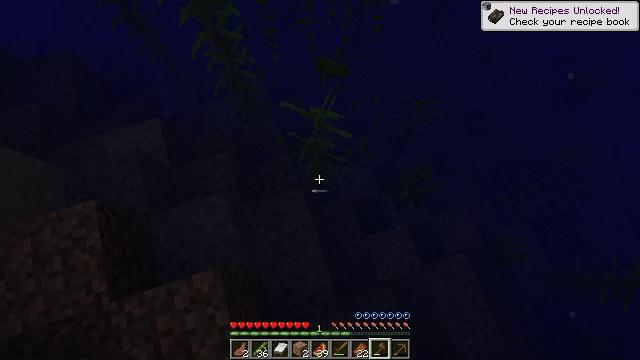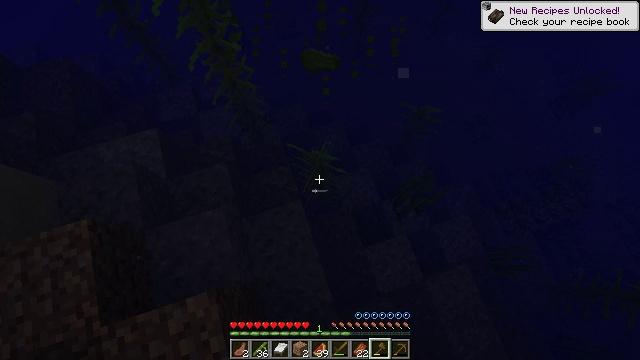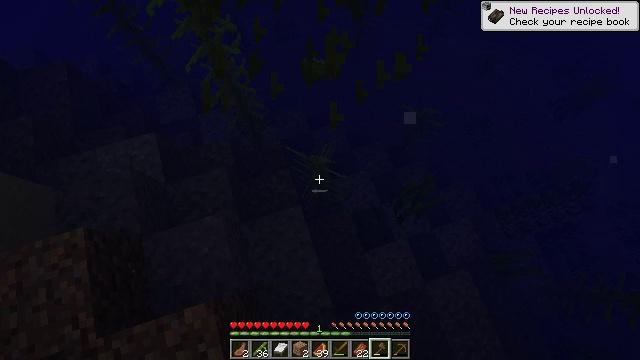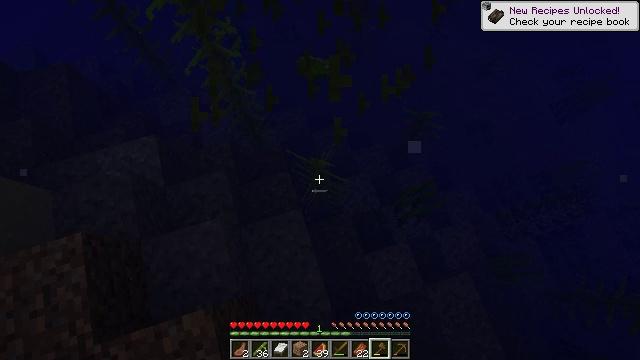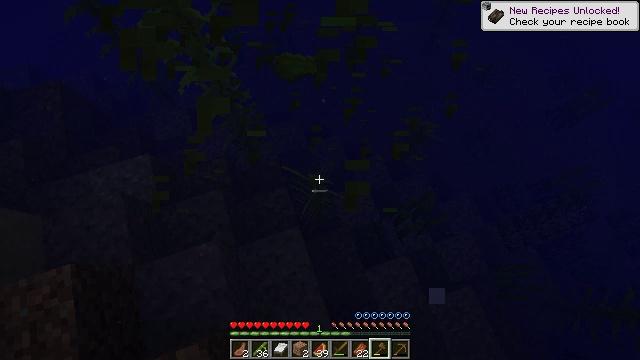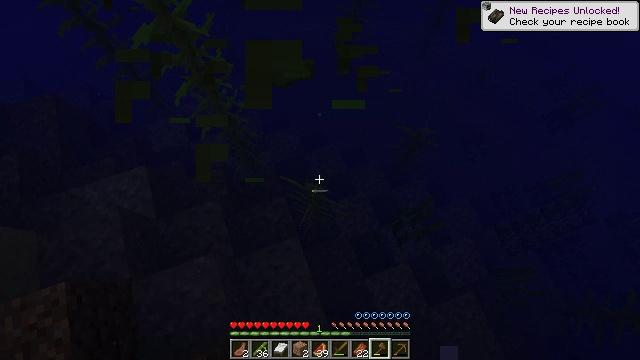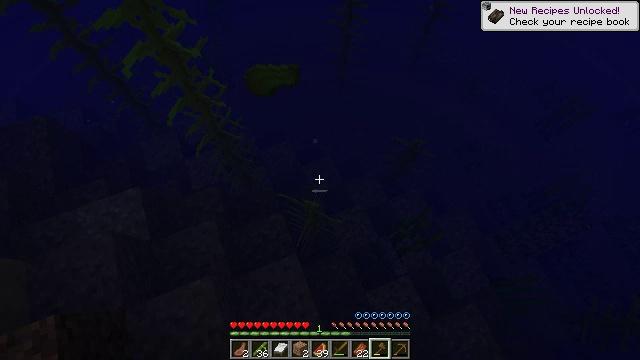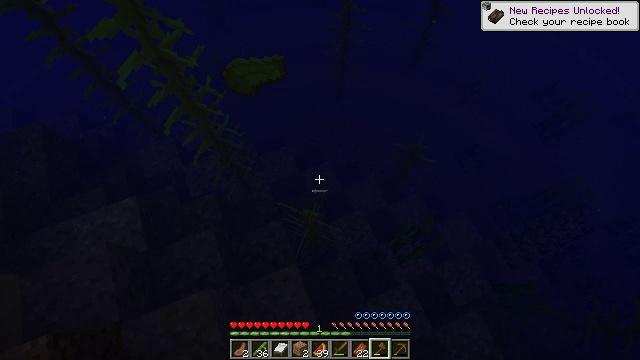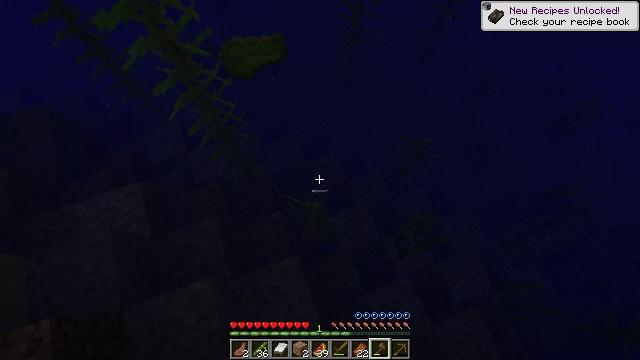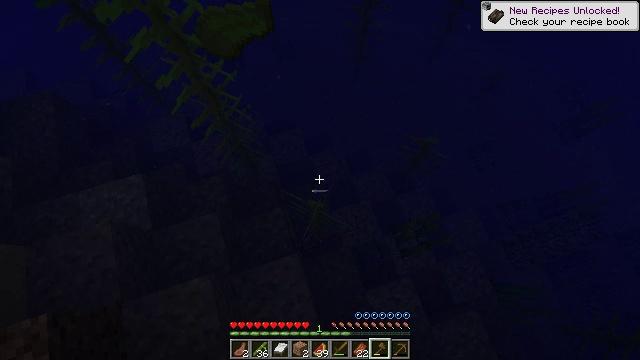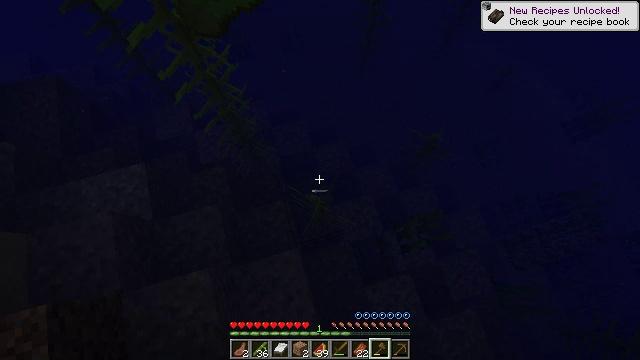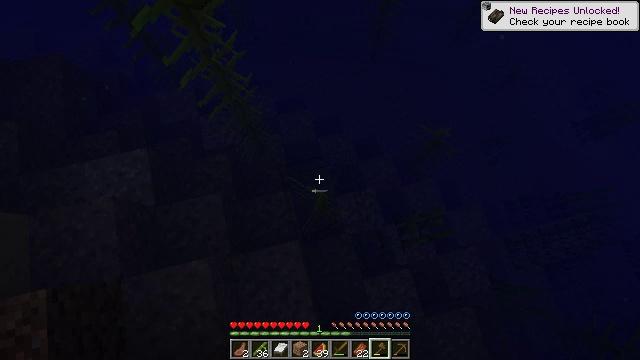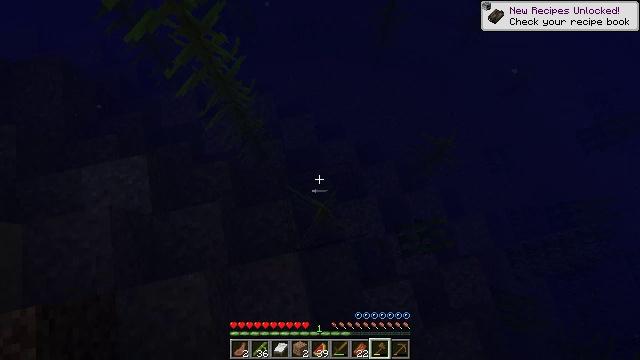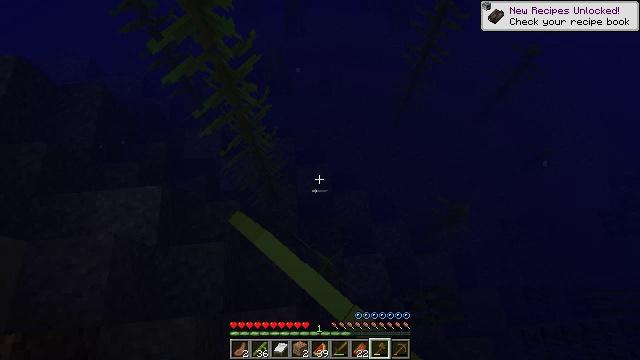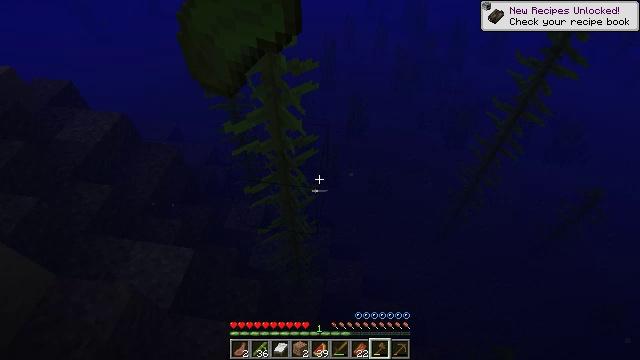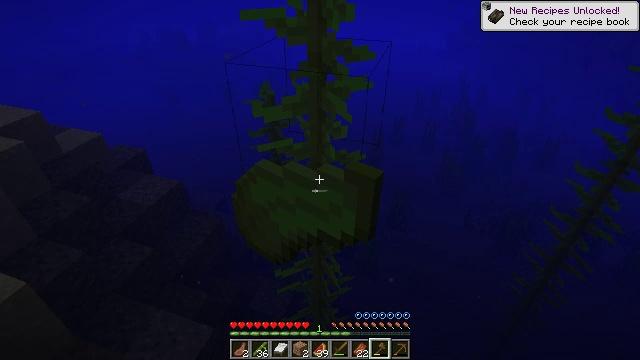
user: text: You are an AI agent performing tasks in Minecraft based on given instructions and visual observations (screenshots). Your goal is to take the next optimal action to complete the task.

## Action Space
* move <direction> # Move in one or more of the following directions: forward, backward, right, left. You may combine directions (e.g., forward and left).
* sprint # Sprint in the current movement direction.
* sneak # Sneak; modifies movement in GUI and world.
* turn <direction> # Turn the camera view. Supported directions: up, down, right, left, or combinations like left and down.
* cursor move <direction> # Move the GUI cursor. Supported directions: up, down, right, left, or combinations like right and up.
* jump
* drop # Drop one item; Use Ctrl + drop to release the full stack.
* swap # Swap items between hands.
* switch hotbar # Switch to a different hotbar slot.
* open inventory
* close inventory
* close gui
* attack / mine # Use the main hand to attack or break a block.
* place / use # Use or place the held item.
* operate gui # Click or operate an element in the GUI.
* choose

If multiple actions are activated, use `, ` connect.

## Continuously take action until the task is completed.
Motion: motion action
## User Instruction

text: Harvest kelp plant in the water.
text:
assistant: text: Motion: move forward
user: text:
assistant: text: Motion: move forward, attack / mine
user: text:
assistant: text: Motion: move forward, attack / mine
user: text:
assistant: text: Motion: move forward, turn right and up, attack / mine
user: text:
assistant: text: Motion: move forward, turn right and up
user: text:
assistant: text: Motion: move forward, turn right and up, attack / mine
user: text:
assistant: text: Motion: move forward, attack / mine
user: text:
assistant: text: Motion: move forward, turn left and down, attack / mine
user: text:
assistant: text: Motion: move forward, turn left and down, attack / mine
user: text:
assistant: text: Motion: move forward, turn left and down, attack / mine
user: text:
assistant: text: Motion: move forward, turn left and down, attack / mine
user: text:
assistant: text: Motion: move forward, turn left, attack / mine
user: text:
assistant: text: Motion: move forward and move left, turn left and up, attack / mine
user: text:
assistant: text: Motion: move forward and move left, turn left and up
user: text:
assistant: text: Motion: move forward and move left, turn left and up
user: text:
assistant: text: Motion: move forward and move left, turn left and up
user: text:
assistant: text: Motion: move forward and move left, turn right and up
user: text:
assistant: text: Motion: move left, turn right and up
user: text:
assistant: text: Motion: move left, attack / mine
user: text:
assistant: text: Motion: move left, turn down, attack / mine
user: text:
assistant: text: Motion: turn down, attack / mine
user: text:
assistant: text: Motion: move forward, turn down
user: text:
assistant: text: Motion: move forward, turn down, attack / mine
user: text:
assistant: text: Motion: move forward, turn left and down, attack / mine
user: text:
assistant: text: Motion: attack / mine